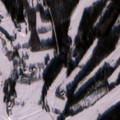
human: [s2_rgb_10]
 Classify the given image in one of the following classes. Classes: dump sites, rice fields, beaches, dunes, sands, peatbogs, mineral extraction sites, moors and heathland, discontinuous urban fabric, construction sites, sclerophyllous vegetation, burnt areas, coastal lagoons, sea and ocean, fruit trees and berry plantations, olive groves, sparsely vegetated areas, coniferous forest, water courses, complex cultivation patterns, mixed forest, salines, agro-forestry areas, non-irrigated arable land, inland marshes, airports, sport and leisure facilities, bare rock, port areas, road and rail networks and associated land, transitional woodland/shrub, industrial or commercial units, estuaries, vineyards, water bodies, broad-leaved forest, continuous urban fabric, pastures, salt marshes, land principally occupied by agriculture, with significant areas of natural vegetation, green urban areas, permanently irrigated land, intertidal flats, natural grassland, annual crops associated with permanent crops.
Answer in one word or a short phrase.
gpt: land principally occupied by agriculture, with significant areas of natural vegetation, coniferous forest, water courses